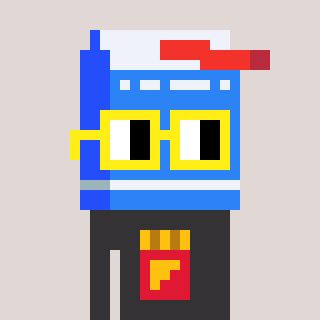
a pixel art character with square yellow glasses, a milk-shaped head and a grayscale-colored body on a warm background